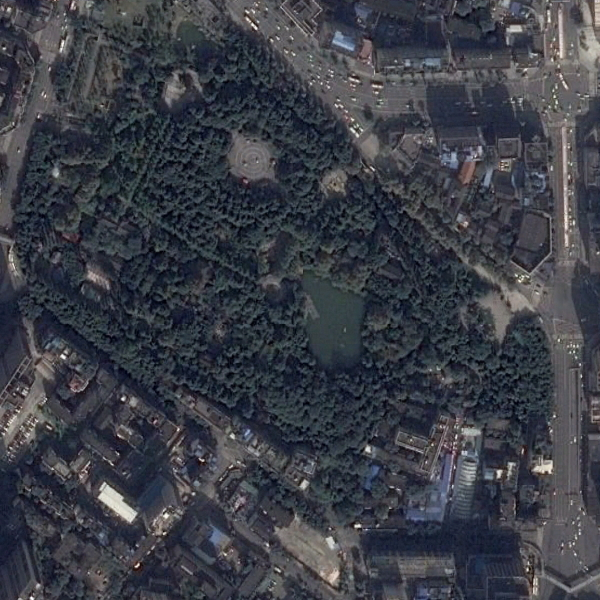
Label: Park